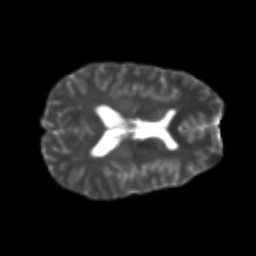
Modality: T2w
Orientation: axial
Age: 25
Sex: male
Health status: healthy
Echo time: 0.074 s